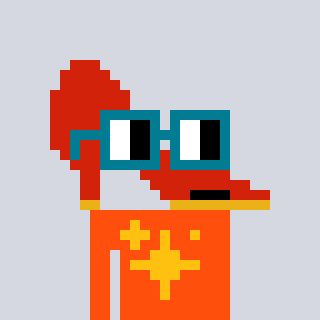
a pixel art character with square dark green glasses, a highheel-shaped head and a orange-colored body on a cool background